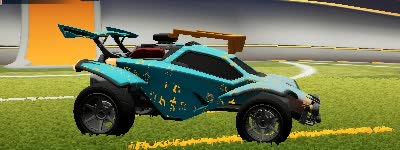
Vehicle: octane